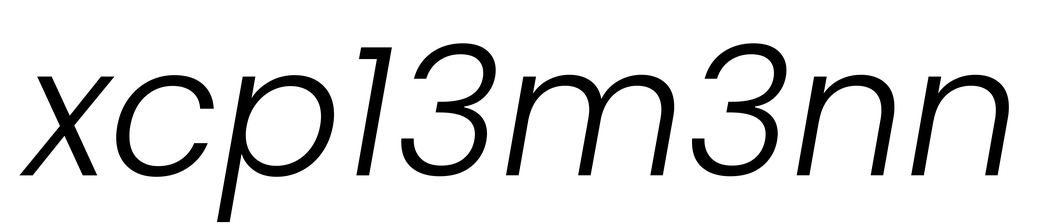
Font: Poppins-LightItalic